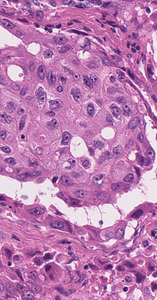
Tumor epithelial tissue: yes
Tumor-associated stroma tissue: yes
Normal tissue: no